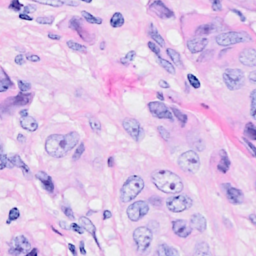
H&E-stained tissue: Breast